Question: I have converted Red5-Screenshare application (found on the link below) into a JApplet;
<URL>
I just extended the ScreenShare.java class from JApplet. Then I removed main() method and placed following applet init() method in the ScreenShare.java class.
'''
public void init()
{
instance = new ScreenShare();
instance.host = getParameter("host");
instance.app = getParameter("app");
instance.port = Integer.parseInt(getParameter("port"));
instance.publishName = getParameter("stream");
instance.codec = getParameter("codec");
try {
instance.frameRate = Integer.parseInt(getParameter("framerate"));
instance.maxWidth = Integer.parseInt(getParameter("width"));
instance.maxHeight = Integer.parseInt(getParameter("height"));
logger.debug(instance.maxWidth +","+instance.maxHeight);
} catch (Exception e) {logger.debug(e.getMessage());}
System.out.println("User home " + System.getProperty("user.home"));
System.out.println("User Dir " + System.getProperty("user.dir"));
logger.debug("host: " + instance.host + ", app: " + instance.app + ", port: " + instance.port + ", publish: " + instance.publishName);
instance.createWindow();
}
'''
This is how the JNLP file for this applet looks like
'''
<jnlp href="screenshare_applet.jar">
<information>
<title>Red5 ScreenShare</title>
<vendor>Dele Olajide</vendor>
<homepage>http://code.google.com/p/red5screnshare/</homepage>
<description>Red5 ScreenShare</description>
<description kind='short'>An Open Source Screen Share Java application for Adobe Flash using Red5</description>
<offline-allowed/>
</information>
<security>
<all-permissions/>
</security>
<resources>
<!-- Application Resources -->
<j2se version="1.6+" />
<jar href="screenshare_applet.jar"/>
</resources>
<applet-desc
name="Red5 ScreenShare"
main-class='org.redfire.screen.ScreenShare'
width="500"
height="440">
<param name="host" value="localhost"/>
<param name="app" value="screenshare"/>
<param name="port" value="1935"/>
<param name="stream" value="screen_share"/>
<param name="codec" value="flashsv2"/>
<param name="framerate" value="15"/>
<param name="width" value="960"/>
<param name="height" value="600"/>
</applet-desc>
</jnlp>
'''
Note: I am embedding JNLP for the applet on the page as suggested on this link
<URL>
When I run the JApplet in browser, screenshare stream looks blurred as you can see in the following image. However when I run the same JApplet from eclipse the stream is not blurred at all!

Any idea where I am doing wrong?
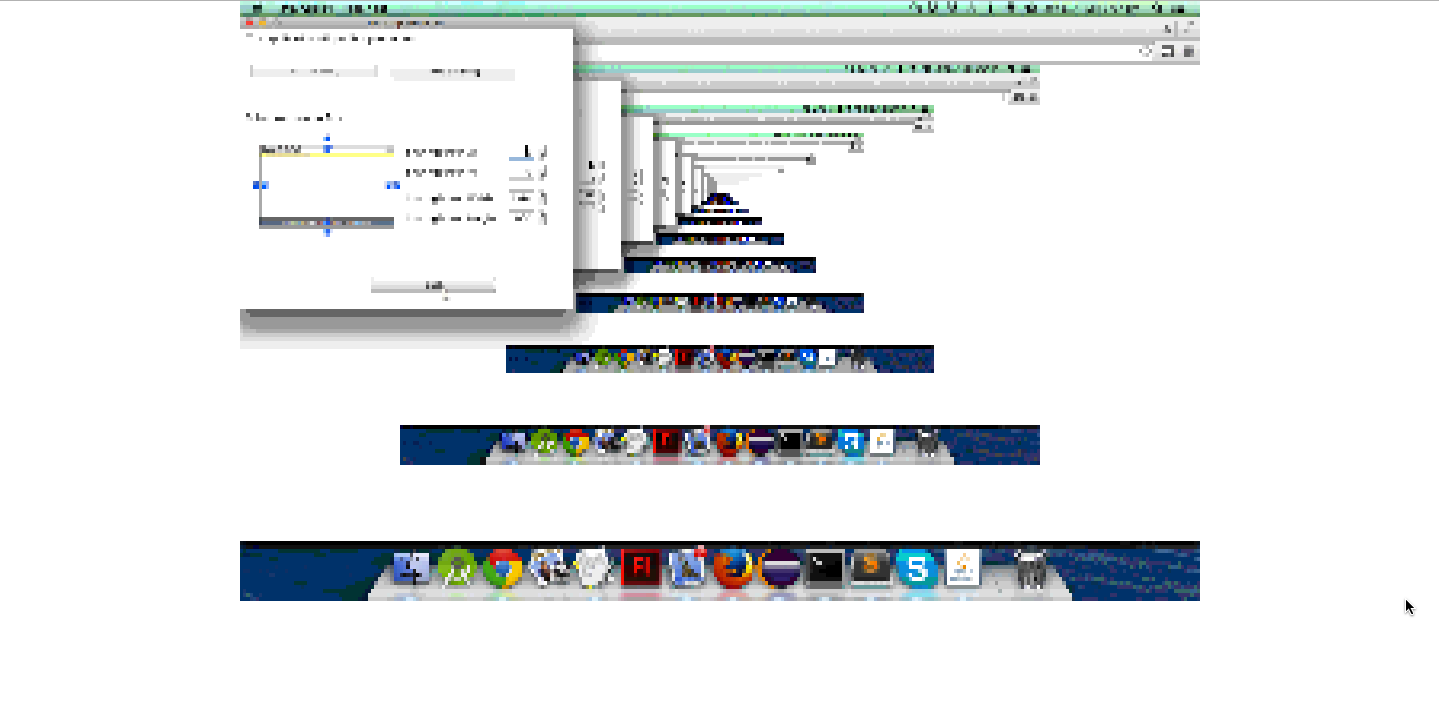
Answer: I got the red5-screenshare applet fixed after changing the screen width and height parameter to sWidth and sHeight. Because applet was considering its canvas width and height as screen dimensions resulting in blurred screen capturing.